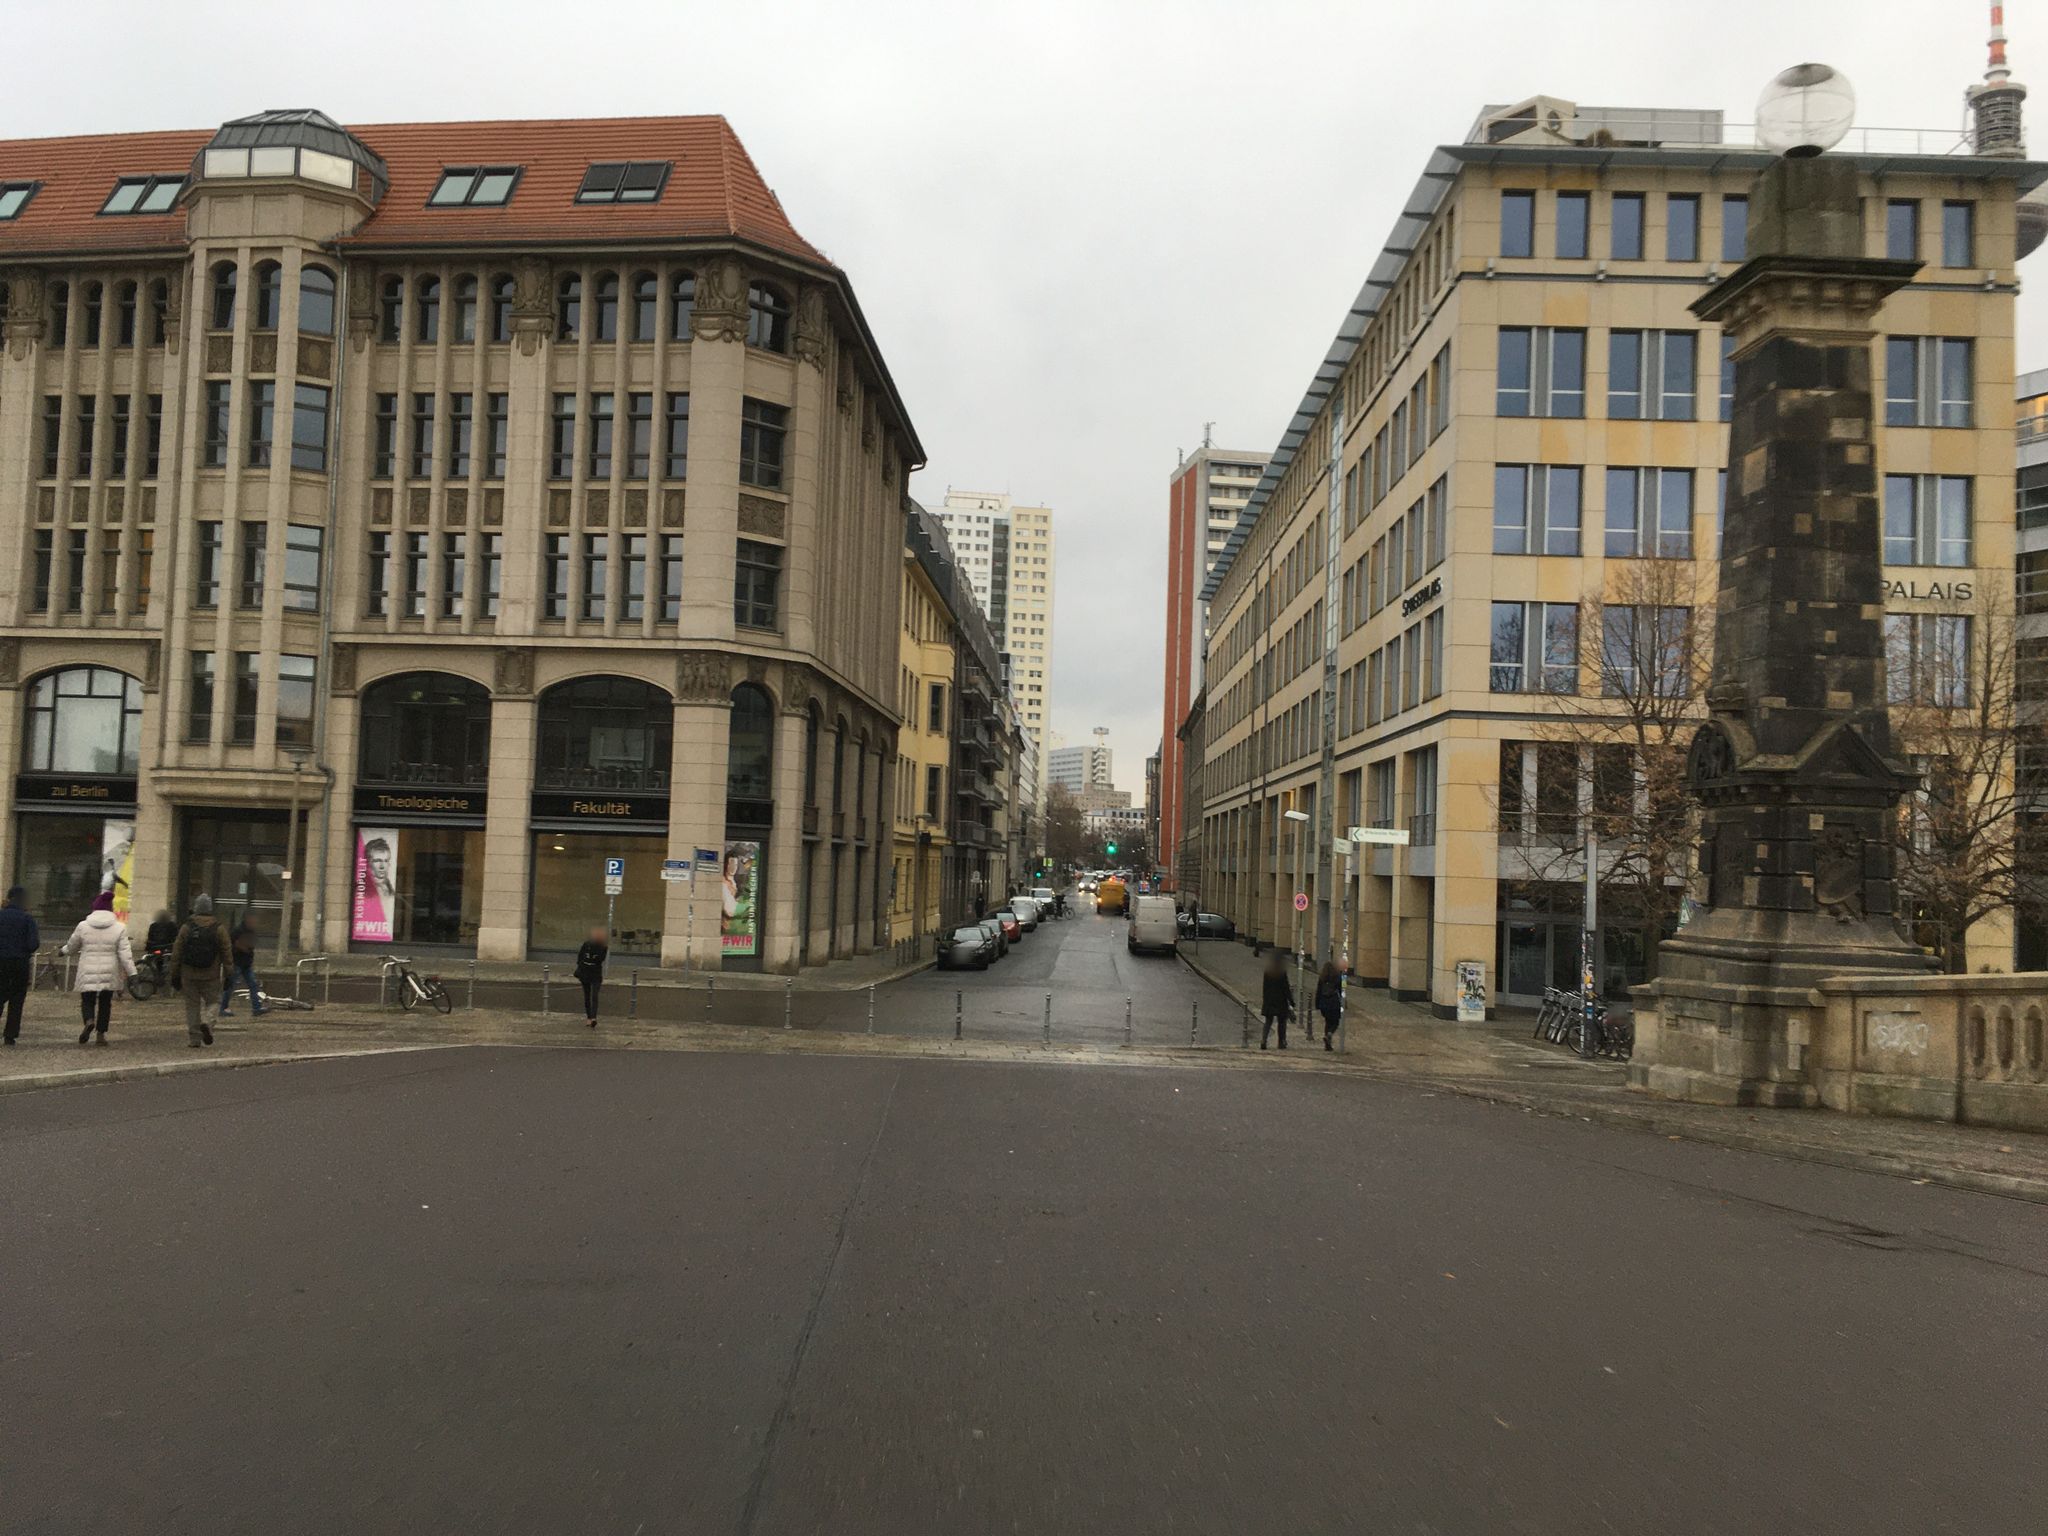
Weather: clear
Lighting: day
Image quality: good
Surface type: driving surface
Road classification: footway
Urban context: urban centre
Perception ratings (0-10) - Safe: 6.72, Lively: 8.7, Beautiful: 7.06, Boring: 1.05, Depressing: 6.51, Wealthy: 9.76